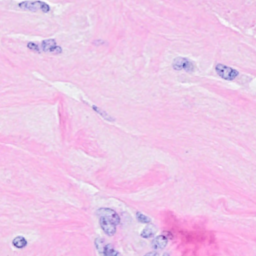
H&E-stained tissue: Breast